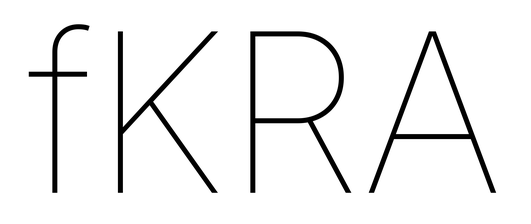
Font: Inter_Thin